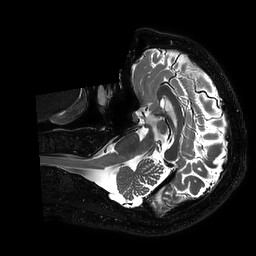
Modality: T2w
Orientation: axial
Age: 43
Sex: male
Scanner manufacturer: philips
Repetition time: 2.5 s
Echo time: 0.331 s